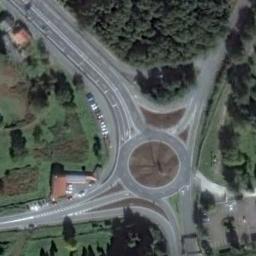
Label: roundabout